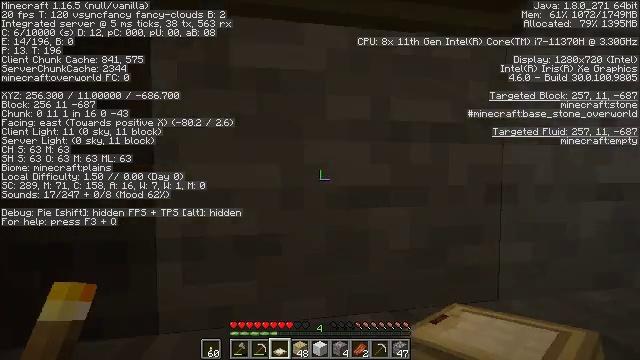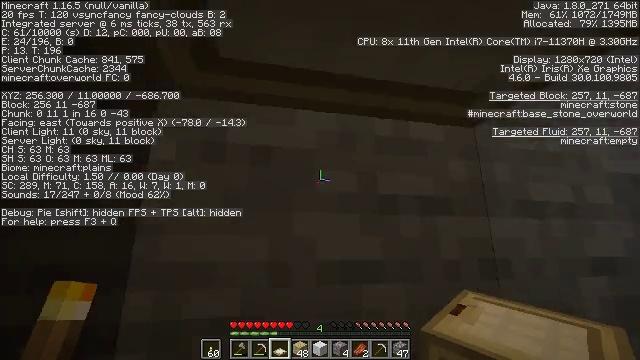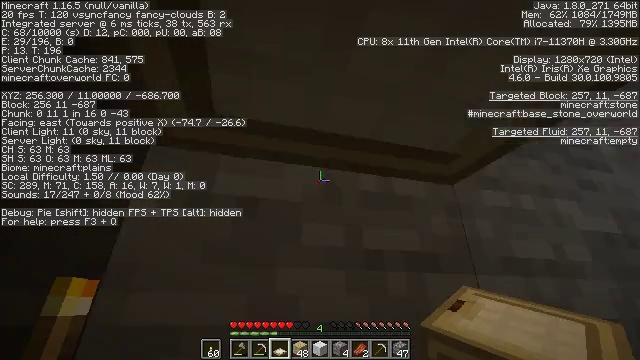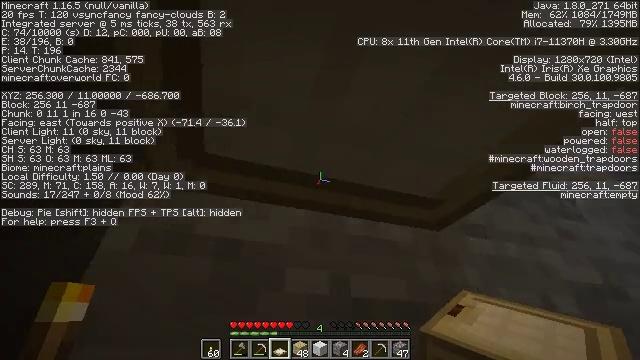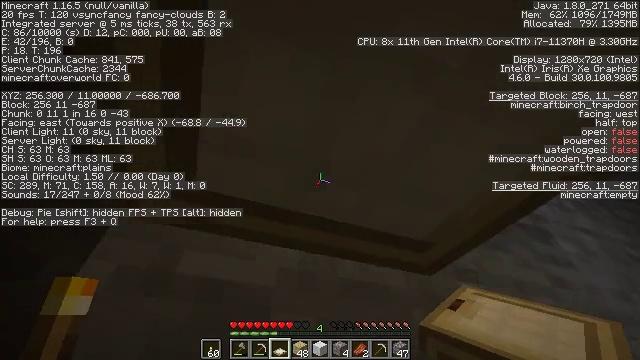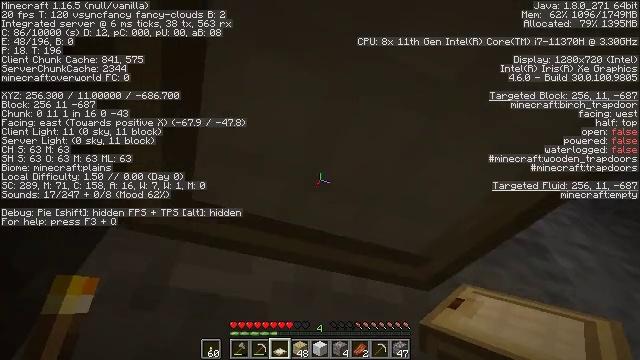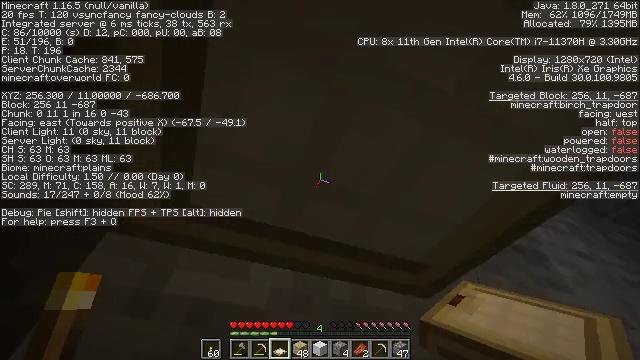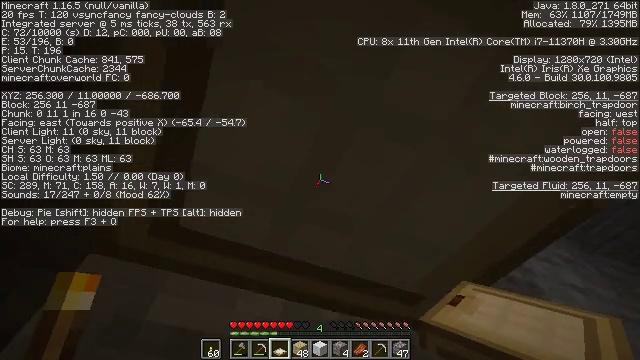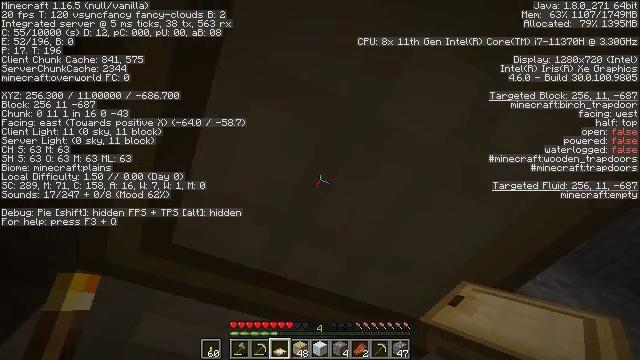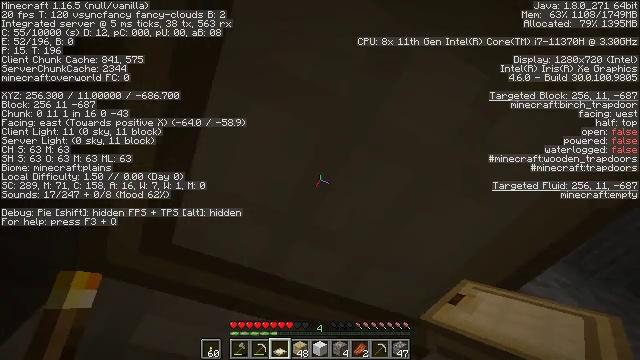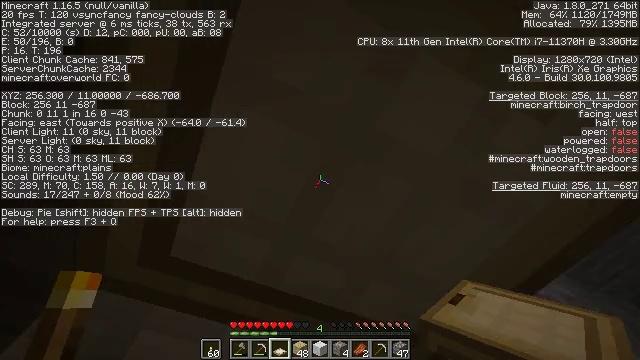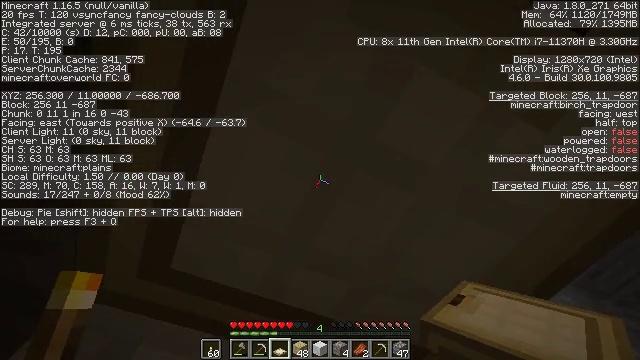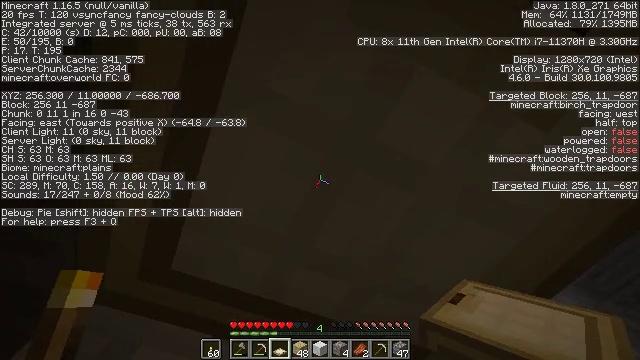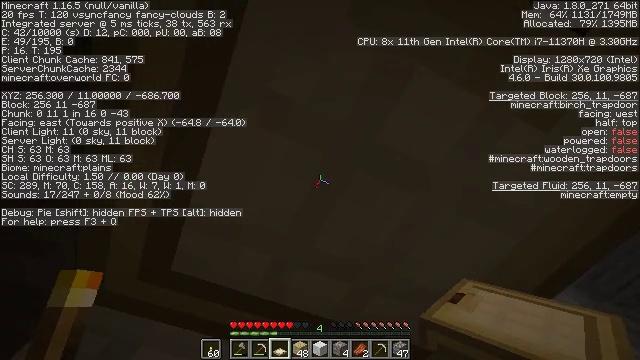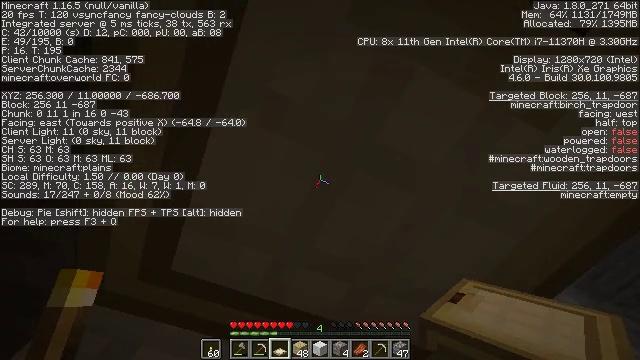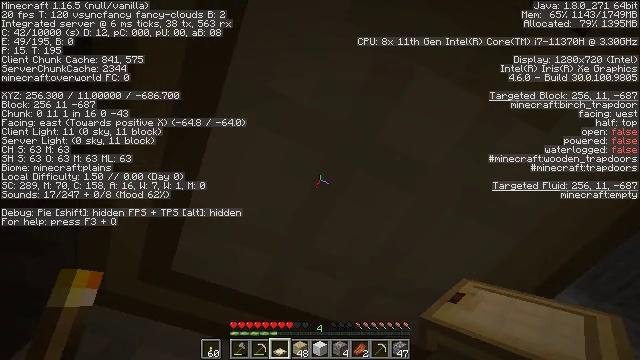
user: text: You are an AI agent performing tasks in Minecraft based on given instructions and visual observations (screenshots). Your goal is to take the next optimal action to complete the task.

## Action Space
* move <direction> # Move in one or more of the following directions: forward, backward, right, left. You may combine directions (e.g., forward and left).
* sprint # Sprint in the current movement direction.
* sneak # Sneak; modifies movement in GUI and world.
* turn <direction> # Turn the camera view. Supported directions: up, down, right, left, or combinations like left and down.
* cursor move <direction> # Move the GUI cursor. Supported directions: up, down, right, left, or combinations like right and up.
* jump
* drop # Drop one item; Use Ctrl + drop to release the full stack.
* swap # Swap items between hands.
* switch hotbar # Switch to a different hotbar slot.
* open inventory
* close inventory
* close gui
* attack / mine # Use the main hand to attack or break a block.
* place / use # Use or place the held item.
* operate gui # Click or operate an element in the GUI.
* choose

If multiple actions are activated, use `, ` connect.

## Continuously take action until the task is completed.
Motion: motion action
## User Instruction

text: Break down the birch trapdoor to collect it.
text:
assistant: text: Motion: turn right and up
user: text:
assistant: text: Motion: turn right and up
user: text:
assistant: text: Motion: turn right and up
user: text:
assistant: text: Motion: turn right and up
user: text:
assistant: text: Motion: turn up
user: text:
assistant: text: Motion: turn up
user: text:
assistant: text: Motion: turn right and up
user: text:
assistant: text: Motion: turn right and up
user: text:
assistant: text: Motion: no_op
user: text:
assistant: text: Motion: turn up
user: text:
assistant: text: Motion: turn up
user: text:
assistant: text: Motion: no_op
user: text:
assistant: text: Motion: no_op
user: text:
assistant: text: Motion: no_op
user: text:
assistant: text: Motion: no_op
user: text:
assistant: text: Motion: no_op
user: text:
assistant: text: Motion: move left, turn right and down
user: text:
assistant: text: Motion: move left, turn right and down
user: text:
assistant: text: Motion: move left, turn right
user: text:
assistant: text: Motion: move left
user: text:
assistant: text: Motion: move left, turn right and down
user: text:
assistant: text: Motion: move left, turn right and down
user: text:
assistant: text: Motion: move left, turn right and down
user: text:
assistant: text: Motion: turn right
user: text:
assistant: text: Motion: turn right
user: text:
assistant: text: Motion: turn right
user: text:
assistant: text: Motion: turn right and down, switch to hotbar 1
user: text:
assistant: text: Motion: turn right, switch to hotbar 1
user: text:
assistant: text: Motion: turn right
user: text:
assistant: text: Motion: attack / mine